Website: macys
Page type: billing-address
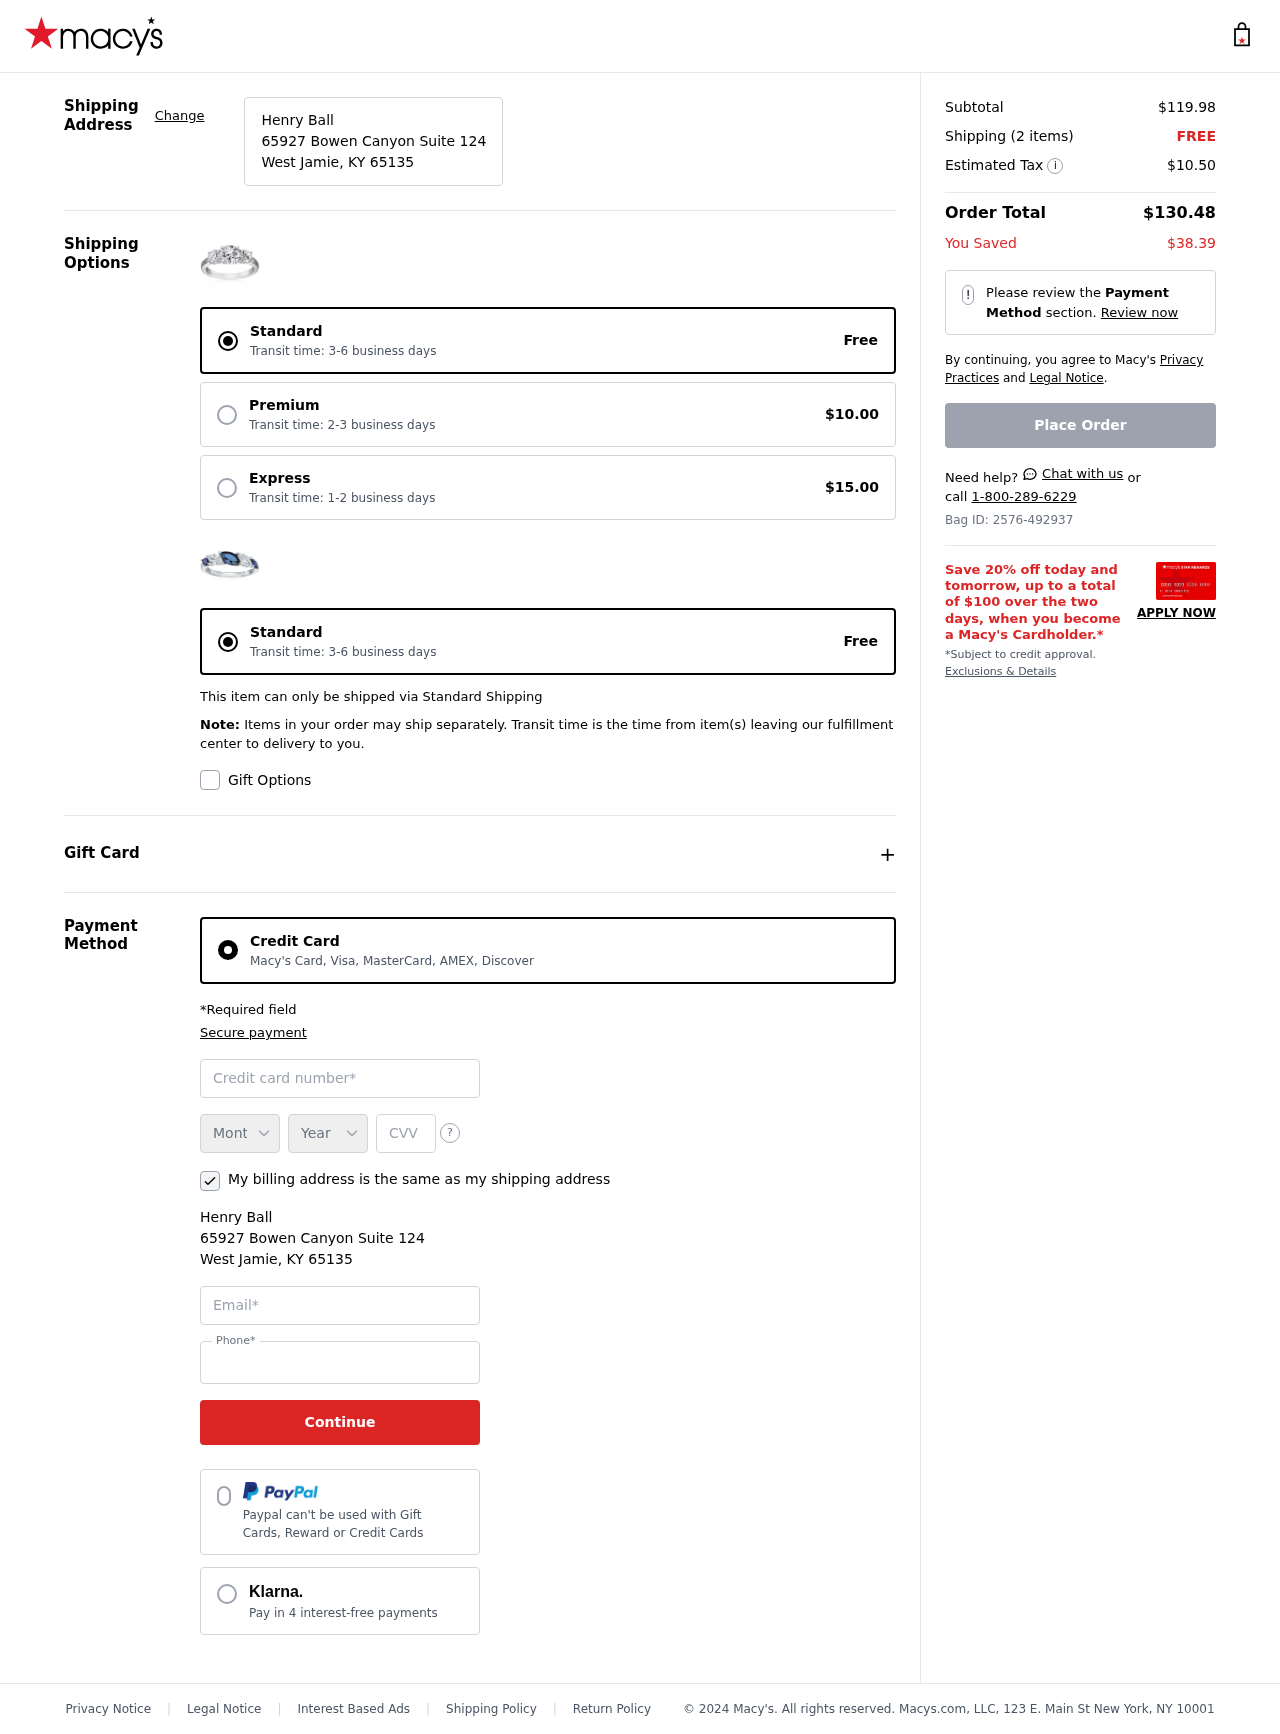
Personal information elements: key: PII_CARD_CVV
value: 408
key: PII_CARD_EXPIRY_MONTH
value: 02
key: PII_CARD_EXPIRY_YEAR
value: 27
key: PII_CARD_NUMBER
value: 2542 8214 1443 5776
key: PII_CITY_STATE_ZIP
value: West Jamie, KY 65135
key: PII_EMAIL
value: henry_ball@hotmail.com
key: PII_FULLNAME
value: Henry Ball
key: PII_PHONE
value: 3026926448
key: PII_STREET
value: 65927 Bowen Canyon Suite 124
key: PII_FULLNAME2
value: Henry Ball
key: PII_CITY
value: West Jamie
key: PII_STATE_ABBR
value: KY
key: PII_POSTCODE
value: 65135
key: PII_POSTCODE_FULL
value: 65135
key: PII_CITY_STATE
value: West Jamie, KY
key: PII_POSTCODE_NUMERIC
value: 65135
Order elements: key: ORDER_SUBTOTAL
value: $119.98
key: ORDER_NUM_ITEMS
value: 2
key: ORDER_SHIPPING_COST
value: FREE
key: ORDER_TAX
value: $10.50
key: ORDER_TOTAL
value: $130.48
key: ORDER_SAVINGS
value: $38.39
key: ORDER_ID
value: Bag ID: 2576-492937